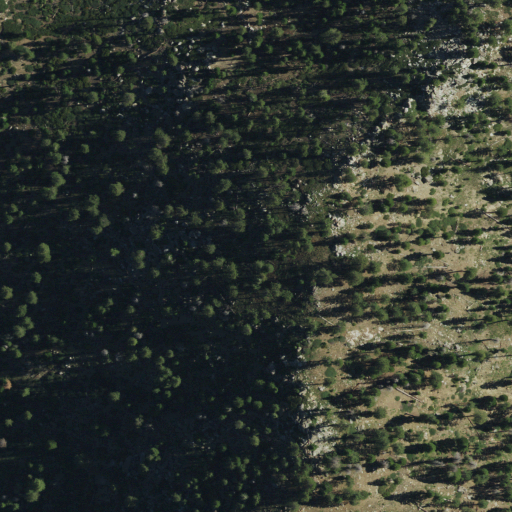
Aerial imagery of mountain in California named Baker Peak containing shrub and evergreen forest